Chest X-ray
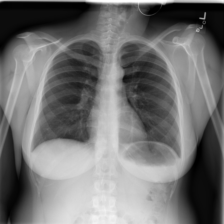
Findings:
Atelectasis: negative
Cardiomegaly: negative
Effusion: negative
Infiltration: negative
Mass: negative
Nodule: negative
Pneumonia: negative
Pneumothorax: negative
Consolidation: negative
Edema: negative
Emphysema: negative
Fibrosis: negative
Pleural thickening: negative
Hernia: negative